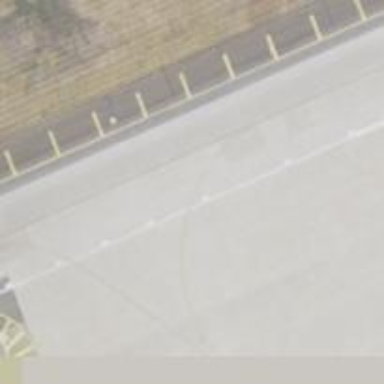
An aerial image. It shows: View of taxiway at the airport.